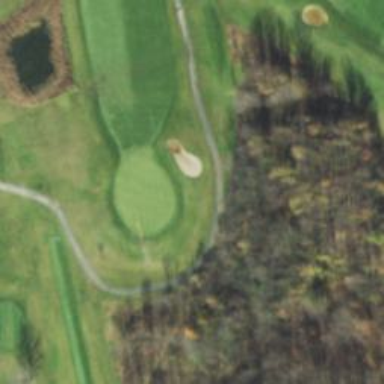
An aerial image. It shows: View of golf hole.